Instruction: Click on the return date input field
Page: home
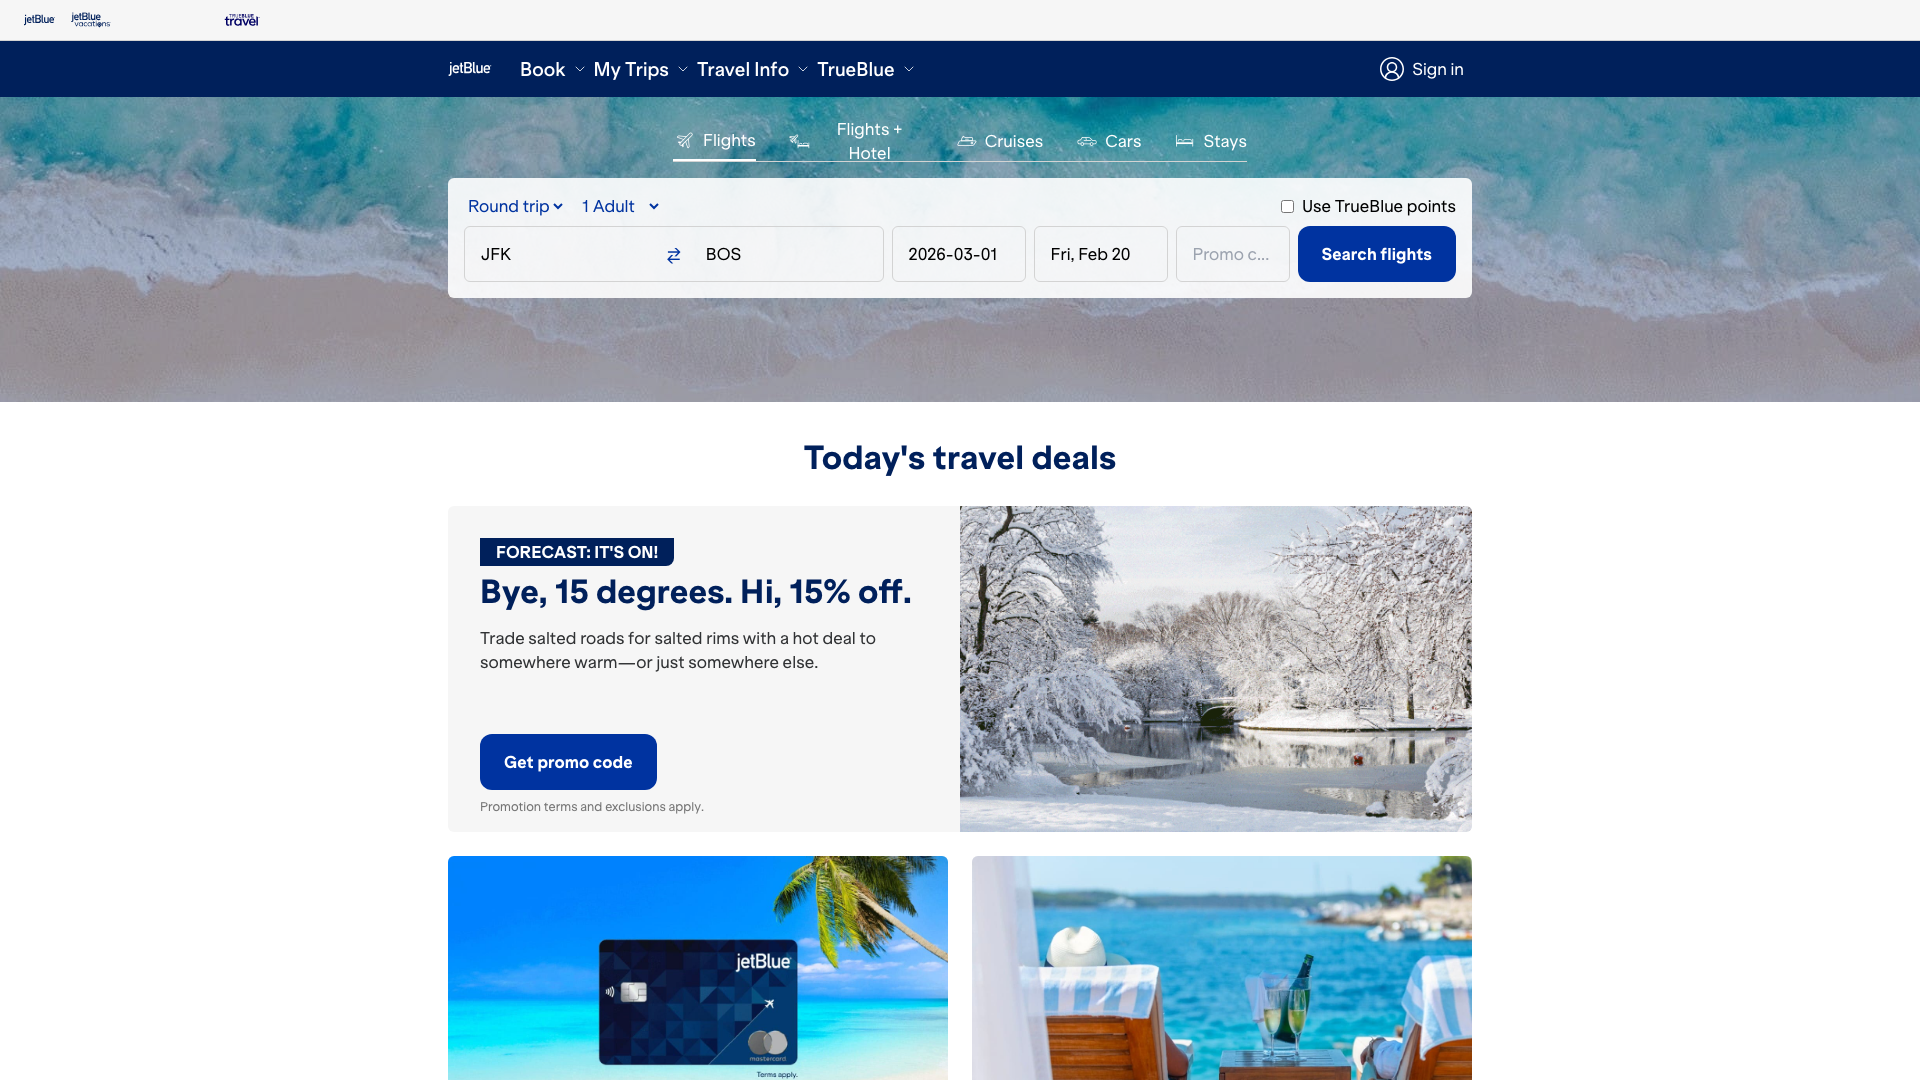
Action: click